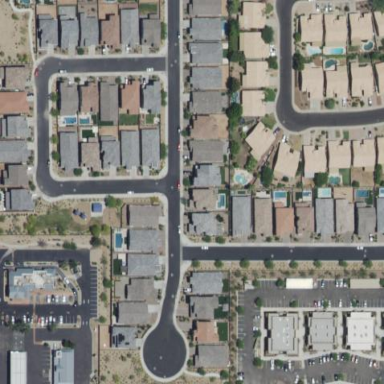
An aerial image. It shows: Residential area consisting of single-family homes.